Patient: sex M, age 17
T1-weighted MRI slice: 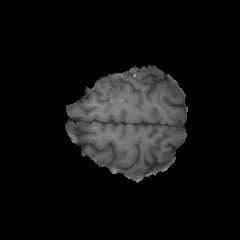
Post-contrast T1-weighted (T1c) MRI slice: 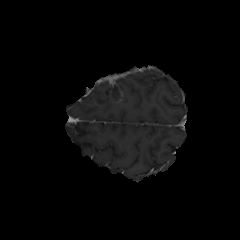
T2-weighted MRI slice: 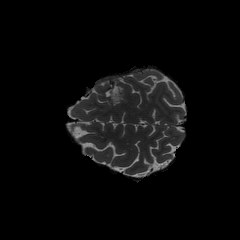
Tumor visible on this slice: yes
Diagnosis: Astrocytoma, IDH-mutant
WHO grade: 4